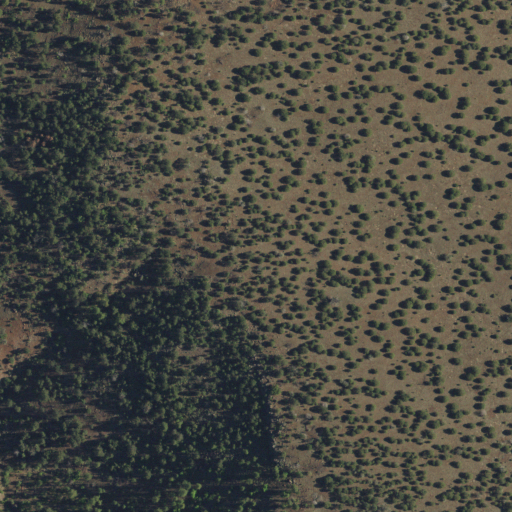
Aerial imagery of mountain in New Mexico named Stovepipe Mesa containing evergreen forest, shrub, and grassland